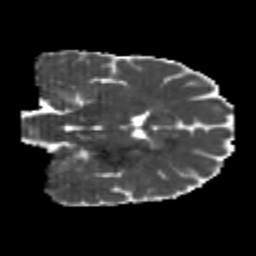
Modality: MD
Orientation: coronal
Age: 22
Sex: male
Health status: healthy
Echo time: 0.074 s